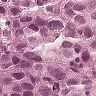
Metastatic tissue present: yes